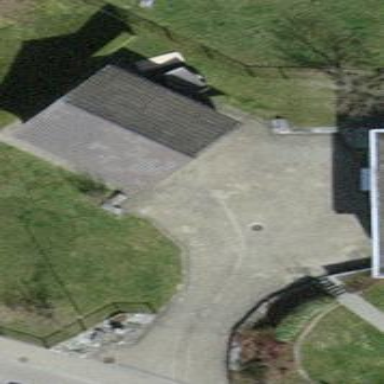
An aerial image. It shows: Garage building.